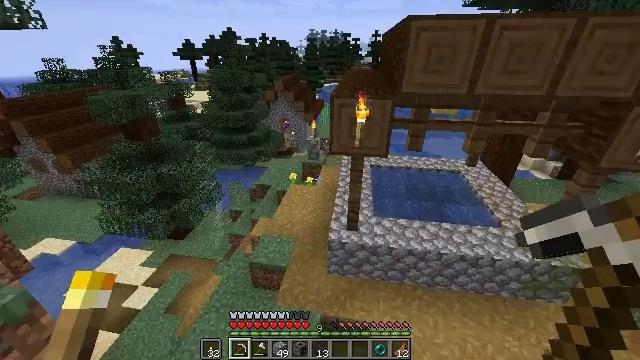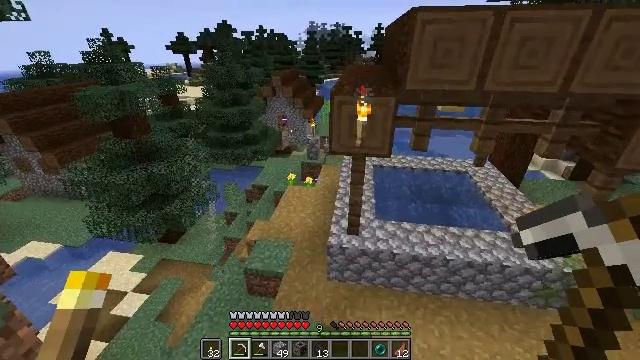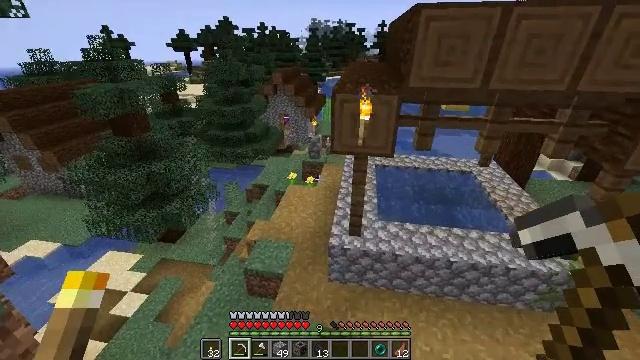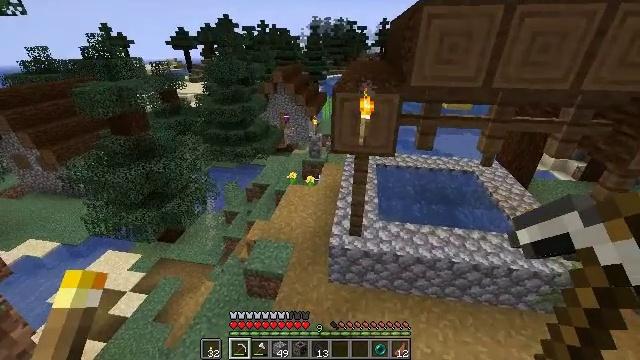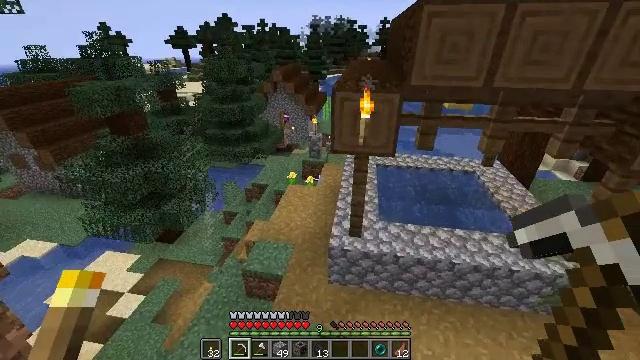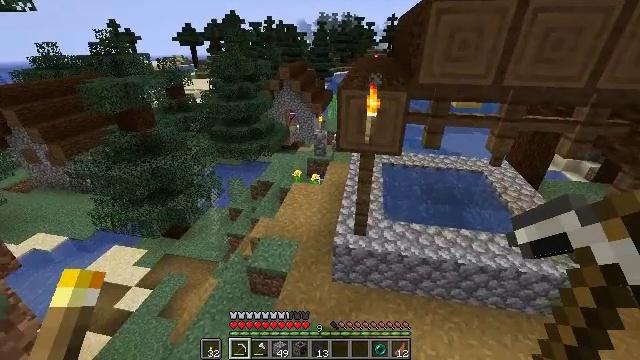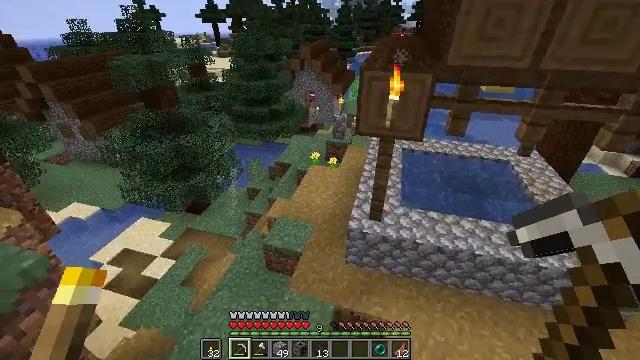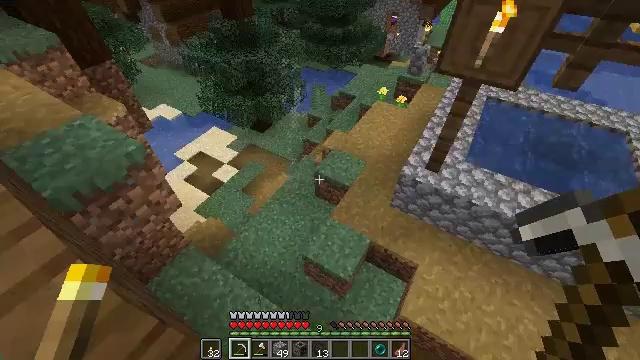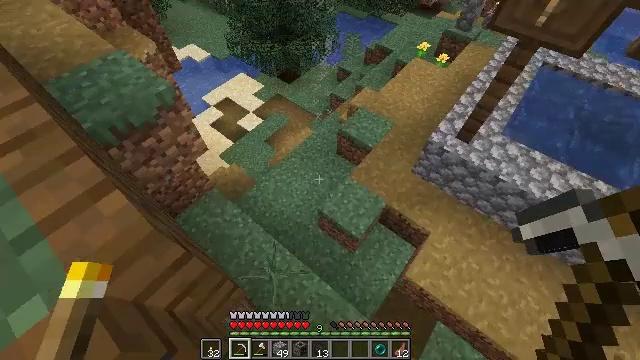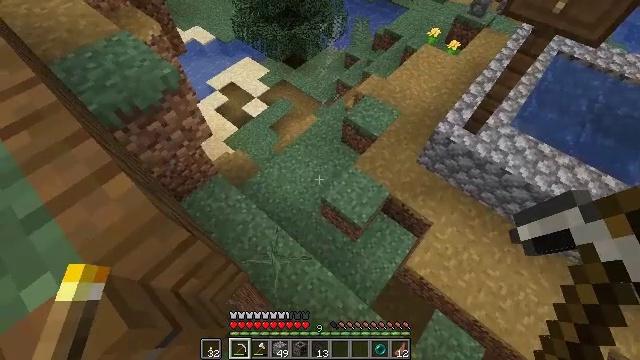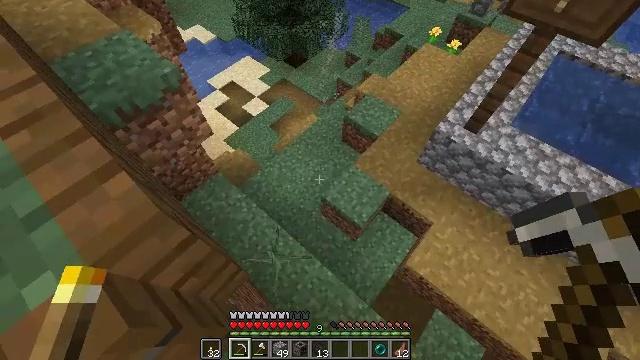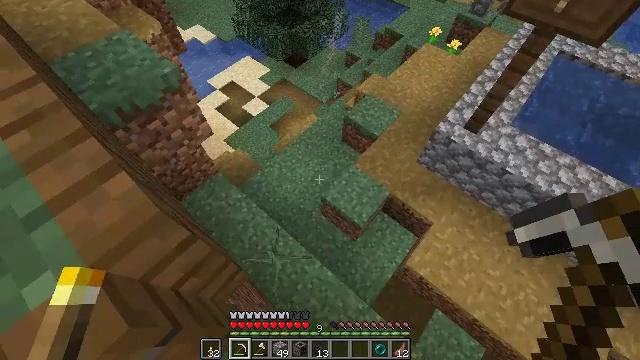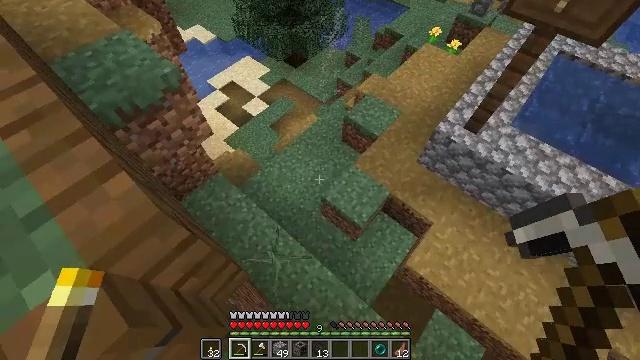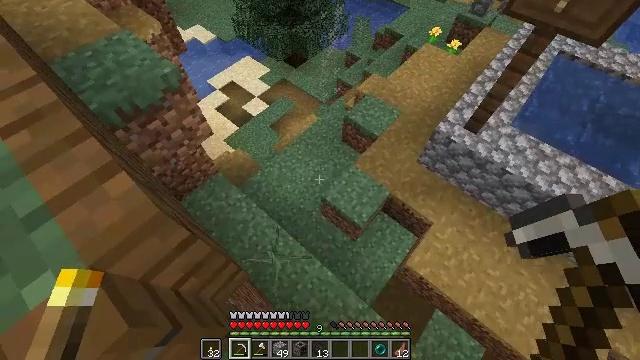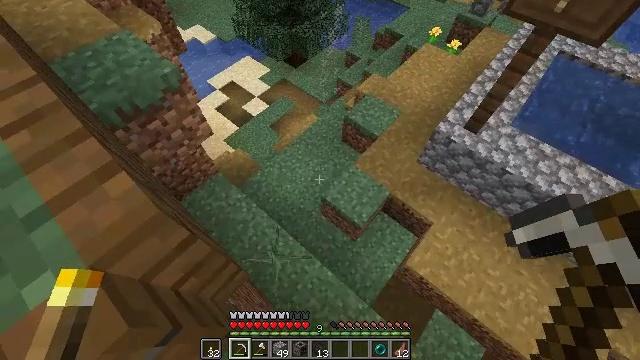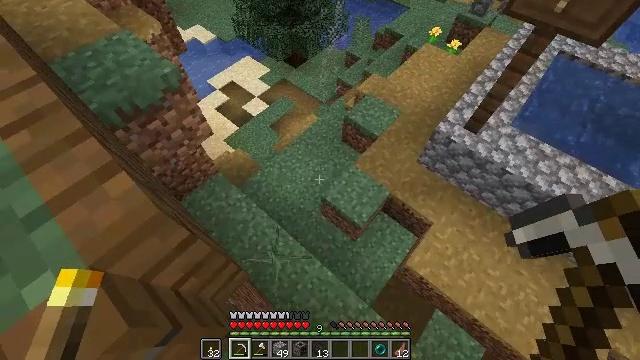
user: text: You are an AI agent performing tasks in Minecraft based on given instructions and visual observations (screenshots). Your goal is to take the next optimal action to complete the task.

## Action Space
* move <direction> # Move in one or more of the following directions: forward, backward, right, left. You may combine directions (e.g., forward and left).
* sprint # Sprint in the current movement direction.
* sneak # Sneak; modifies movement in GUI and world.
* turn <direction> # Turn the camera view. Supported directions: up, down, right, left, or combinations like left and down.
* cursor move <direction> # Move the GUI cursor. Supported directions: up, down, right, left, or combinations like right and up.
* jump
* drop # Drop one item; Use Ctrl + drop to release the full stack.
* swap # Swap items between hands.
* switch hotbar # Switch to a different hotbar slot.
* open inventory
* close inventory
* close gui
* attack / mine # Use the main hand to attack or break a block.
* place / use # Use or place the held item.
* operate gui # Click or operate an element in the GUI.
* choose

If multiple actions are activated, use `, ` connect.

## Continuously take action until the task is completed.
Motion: motion action
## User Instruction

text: Collect spruce leaves for landscaping.
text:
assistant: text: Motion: no_op
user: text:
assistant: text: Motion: no_op
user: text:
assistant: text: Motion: no_op
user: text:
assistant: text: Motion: no_op
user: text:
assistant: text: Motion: turn left
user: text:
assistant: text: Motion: turn left and down
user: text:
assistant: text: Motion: turn left and down
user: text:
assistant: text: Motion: turn left and down
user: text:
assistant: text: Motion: turn left and down
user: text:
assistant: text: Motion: no_op
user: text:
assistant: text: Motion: no_op
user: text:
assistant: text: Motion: no_op
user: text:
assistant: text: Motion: no_op
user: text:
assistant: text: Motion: no_op
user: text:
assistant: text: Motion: no_op
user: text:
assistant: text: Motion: no_op
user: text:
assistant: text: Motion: move forward
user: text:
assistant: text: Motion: move forward
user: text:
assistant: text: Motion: move forward
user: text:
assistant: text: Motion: move forward
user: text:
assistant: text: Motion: move forward
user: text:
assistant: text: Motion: move forward
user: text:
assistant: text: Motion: move forward
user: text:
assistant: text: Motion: move forward, turn up
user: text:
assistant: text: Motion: move forward and move right, turn right and up
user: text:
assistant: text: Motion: move forward and move right, turn right and up
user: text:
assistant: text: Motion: move forward and move right, turn right and up
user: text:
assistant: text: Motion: move forward and move right, turn up
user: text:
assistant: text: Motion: move forward and move right, turn up
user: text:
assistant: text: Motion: move forward and move right, jump